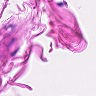
Metastatic tissue present: no